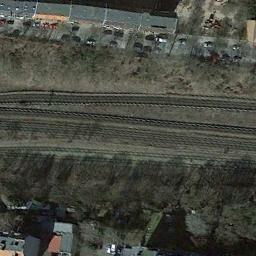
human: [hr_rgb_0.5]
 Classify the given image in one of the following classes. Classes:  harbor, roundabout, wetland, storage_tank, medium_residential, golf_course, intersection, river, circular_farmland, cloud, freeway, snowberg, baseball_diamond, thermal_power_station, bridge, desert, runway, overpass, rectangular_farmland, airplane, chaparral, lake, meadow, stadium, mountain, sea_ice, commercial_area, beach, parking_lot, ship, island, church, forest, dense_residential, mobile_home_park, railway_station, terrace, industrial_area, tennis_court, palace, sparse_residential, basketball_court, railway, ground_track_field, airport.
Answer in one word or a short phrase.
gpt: railway